Aerial crown-view tile of a tropical tree (Barro Colorado Island, Panama), acquired 20250217:
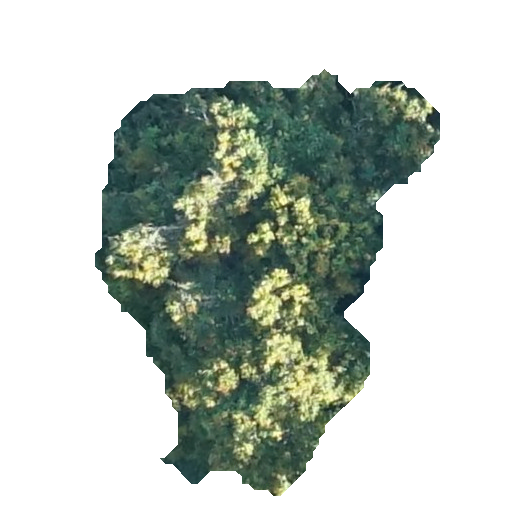
Species: Protium stevensonii
GBIF accepted scientific name: Tetragastris panamensis
Crown area: 137.881 m²